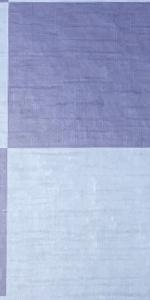
Label: Empty